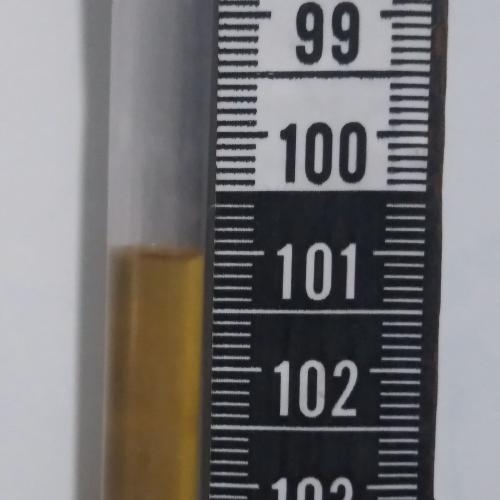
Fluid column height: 101.0 cm